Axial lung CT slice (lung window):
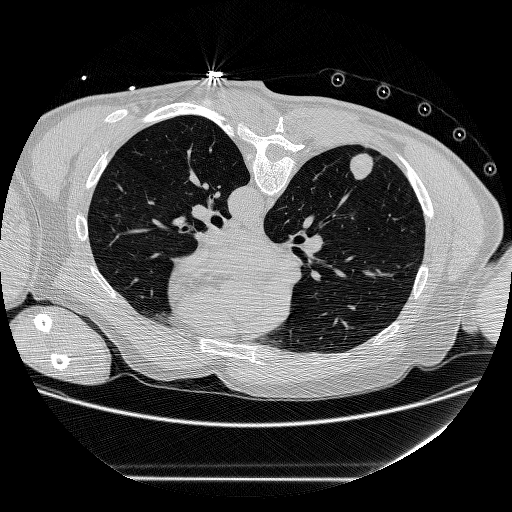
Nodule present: yes
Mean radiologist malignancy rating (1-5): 4.25